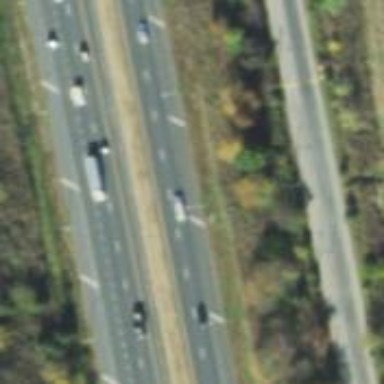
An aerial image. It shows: Asphalt motorway.